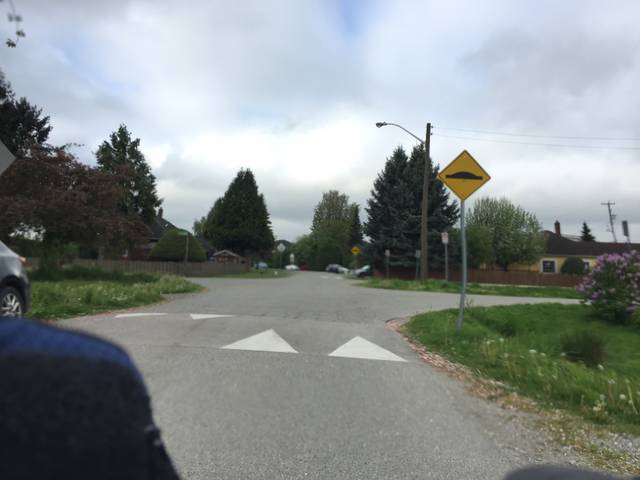
Region: Canada
Coordinates: 49.191, -123.149